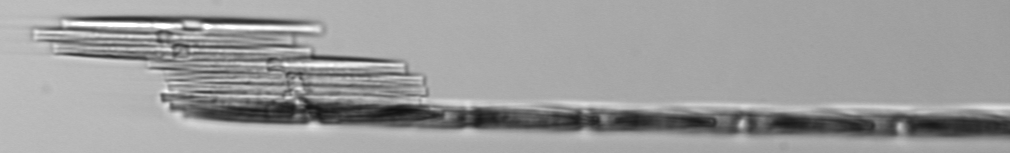
Label: Bacillaria